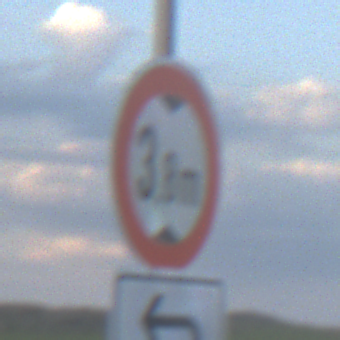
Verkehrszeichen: TatsaechlicheHoehe
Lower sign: RichtungsangabeDurchPfeile2
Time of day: SunriseSunset
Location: Outdoor (Nature)
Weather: PartlyCloudy
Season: NotSpecified
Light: Natural